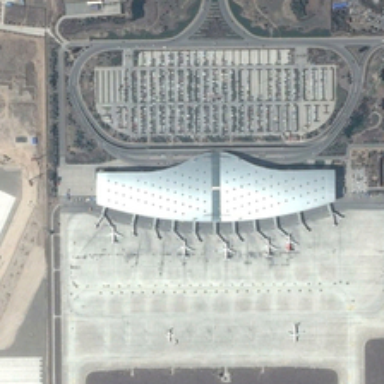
There are a lot of bare land around the airport .